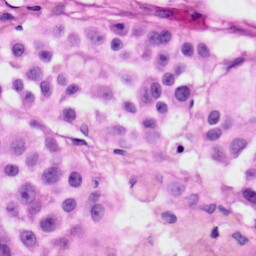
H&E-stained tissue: Skin